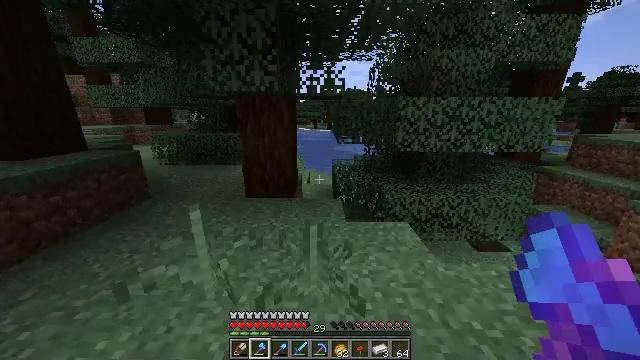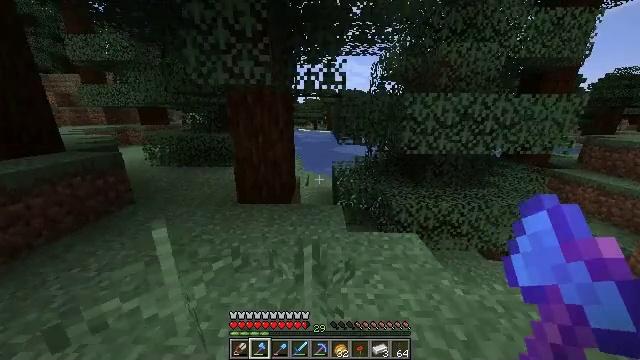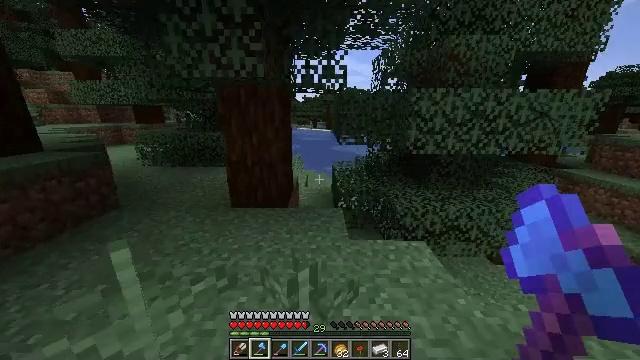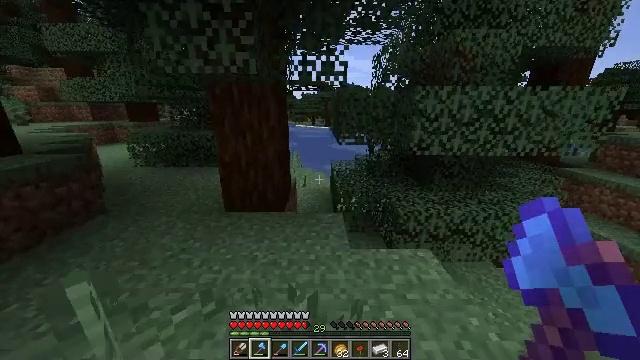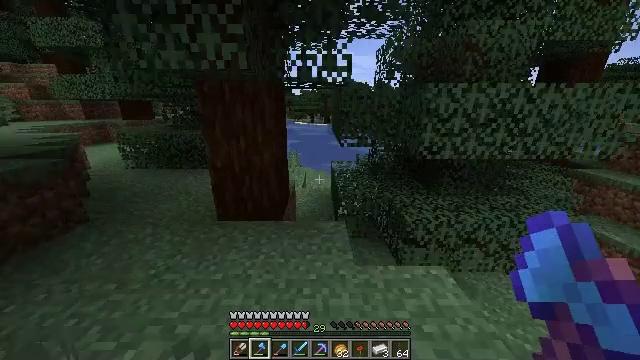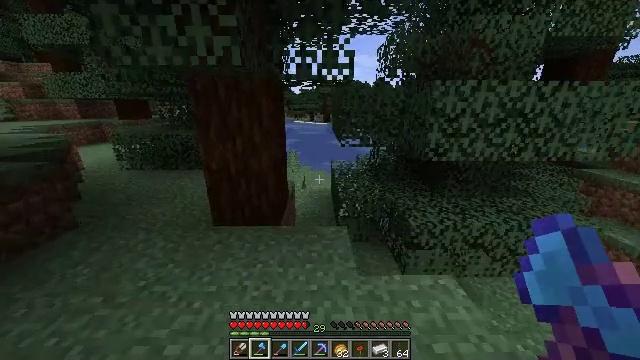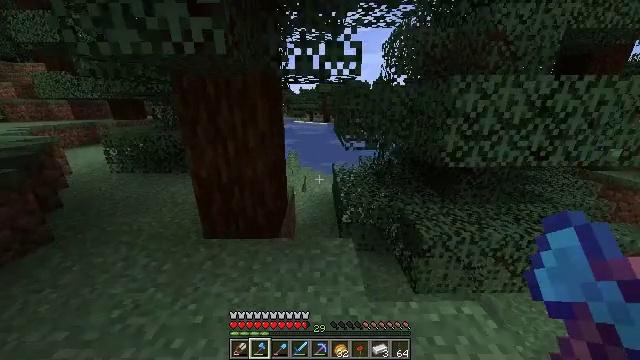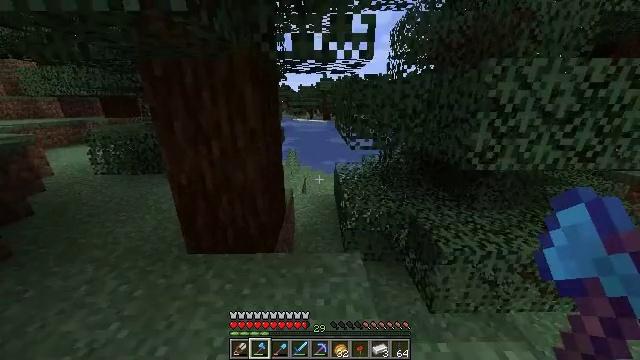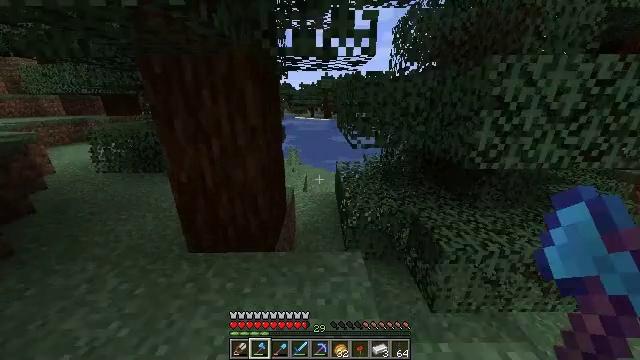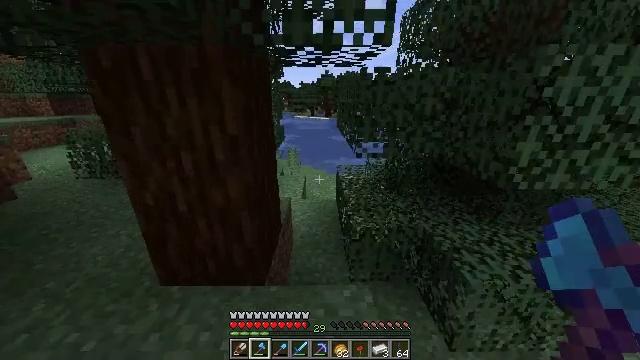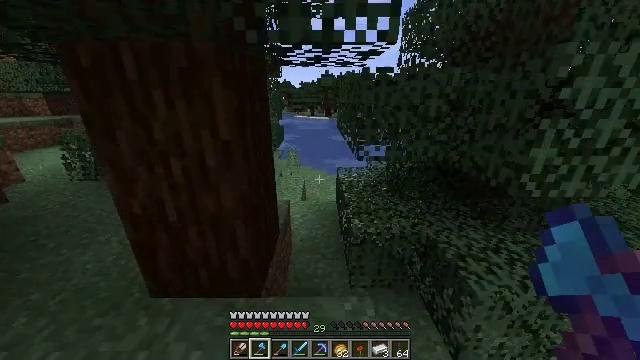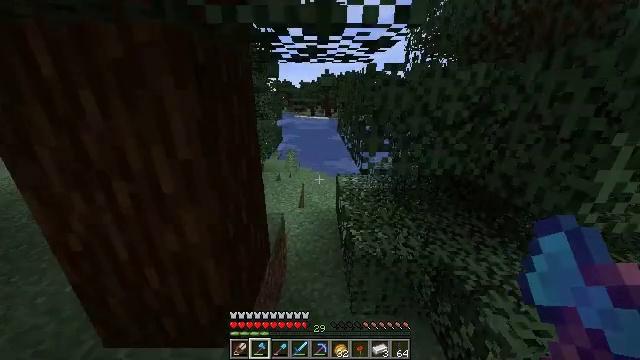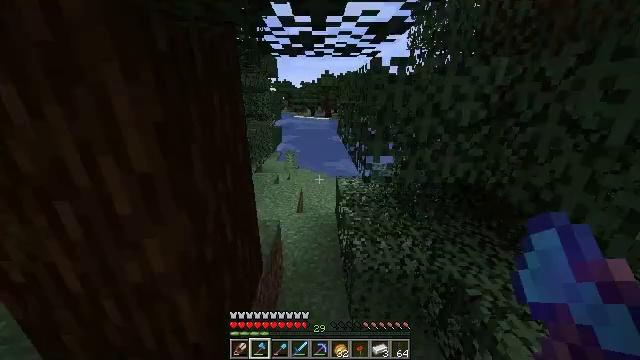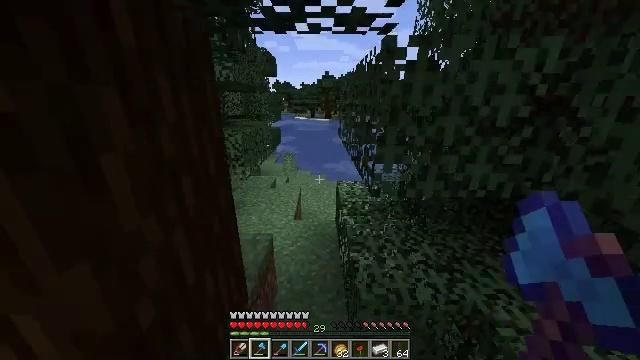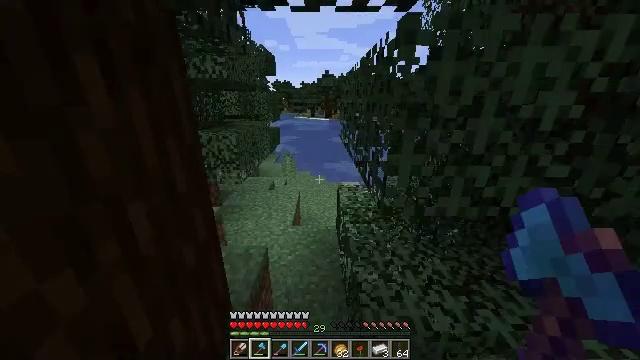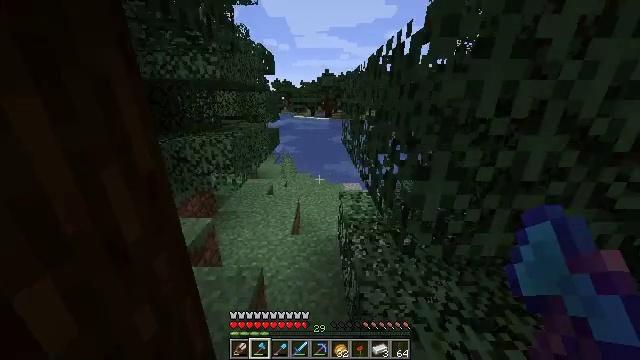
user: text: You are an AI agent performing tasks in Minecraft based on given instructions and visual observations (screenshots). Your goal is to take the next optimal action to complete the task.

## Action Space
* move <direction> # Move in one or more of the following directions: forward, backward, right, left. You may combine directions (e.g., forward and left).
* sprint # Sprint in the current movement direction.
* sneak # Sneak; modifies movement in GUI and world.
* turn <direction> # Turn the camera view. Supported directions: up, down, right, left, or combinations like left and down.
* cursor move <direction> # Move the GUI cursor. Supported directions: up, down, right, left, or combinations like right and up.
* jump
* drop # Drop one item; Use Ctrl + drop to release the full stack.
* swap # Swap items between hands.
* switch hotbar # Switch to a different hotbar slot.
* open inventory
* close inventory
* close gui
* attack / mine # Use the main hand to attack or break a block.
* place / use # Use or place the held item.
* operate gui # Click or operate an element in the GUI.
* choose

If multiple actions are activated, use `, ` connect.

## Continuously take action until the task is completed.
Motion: motion action
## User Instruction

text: Break the sweet berry bush to collect berries.
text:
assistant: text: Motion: move forward, sprint
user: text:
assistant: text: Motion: move forward
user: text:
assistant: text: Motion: move forward
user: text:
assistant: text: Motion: move forward, sprint
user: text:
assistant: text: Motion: move forward, sprint
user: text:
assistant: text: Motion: move forward, sprint
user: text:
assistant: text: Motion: move forward, sprint
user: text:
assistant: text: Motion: move forward
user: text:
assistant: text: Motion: move forward
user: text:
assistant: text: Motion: move forward, sprint
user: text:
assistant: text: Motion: move forward, sprint
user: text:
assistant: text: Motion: move forward, sprint
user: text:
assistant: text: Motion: move forward
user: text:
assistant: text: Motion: move forward
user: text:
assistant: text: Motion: move forward, sprint
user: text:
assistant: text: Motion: move forward, sprint
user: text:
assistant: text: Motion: move forward, sprint
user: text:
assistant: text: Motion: move forward
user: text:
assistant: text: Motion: move forward
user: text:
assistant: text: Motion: move forward
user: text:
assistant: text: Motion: move forward, sprint
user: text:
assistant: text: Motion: move forward, sprint
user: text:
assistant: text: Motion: move forward, sprint
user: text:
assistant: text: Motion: move forward
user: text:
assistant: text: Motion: move forward
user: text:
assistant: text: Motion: move forward
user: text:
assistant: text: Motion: move forward
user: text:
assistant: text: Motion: move forward
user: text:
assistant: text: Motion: move forward
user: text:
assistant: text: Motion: move forward, jump